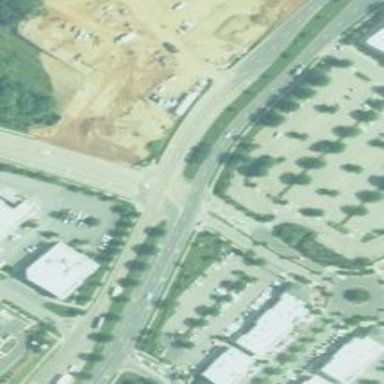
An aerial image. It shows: Secondary link road.